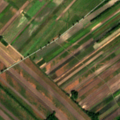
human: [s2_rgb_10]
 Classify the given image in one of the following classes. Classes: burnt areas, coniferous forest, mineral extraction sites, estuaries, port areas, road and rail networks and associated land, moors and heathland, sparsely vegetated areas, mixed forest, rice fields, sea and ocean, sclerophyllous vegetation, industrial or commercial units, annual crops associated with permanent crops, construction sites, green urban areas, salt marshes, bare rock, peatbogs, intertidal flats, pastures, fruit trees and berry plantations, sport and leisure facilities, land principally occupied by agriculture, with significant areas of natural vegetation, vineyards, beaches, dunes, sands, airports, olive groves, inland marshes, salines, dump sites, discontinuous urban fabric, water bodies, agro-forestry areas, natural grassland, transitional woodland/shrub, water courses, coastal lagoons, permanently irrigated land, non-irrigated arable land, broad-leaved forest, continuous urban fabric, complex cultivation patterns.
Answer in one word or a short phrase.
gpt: non-irrigated arable land, broad-leaved forest